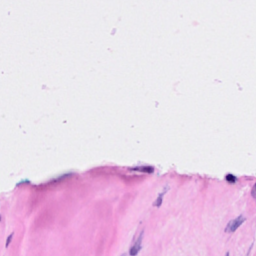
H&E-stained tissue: Breast